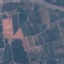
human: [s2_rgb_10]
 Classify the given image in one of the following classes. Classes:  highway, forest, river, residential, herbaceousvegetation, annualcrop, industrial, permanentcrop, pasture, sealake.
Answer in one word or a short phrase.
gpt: PermanentCrop